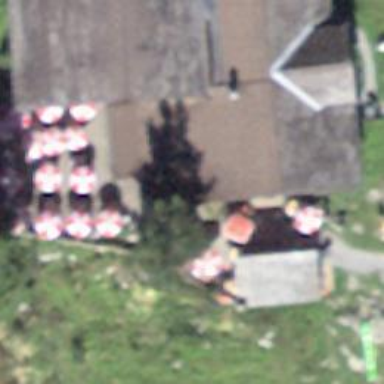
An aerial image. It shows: Hotel.